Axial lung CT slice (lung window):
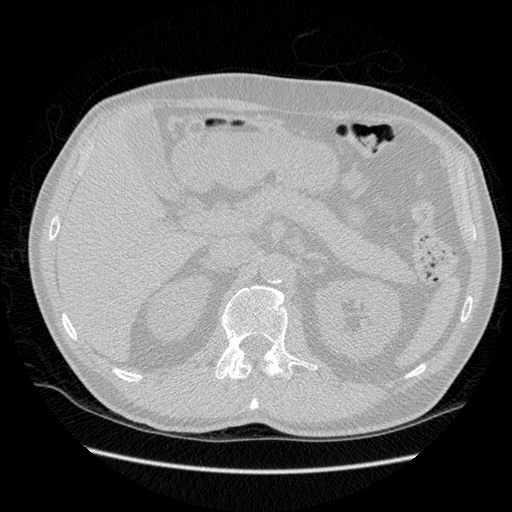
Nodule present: no